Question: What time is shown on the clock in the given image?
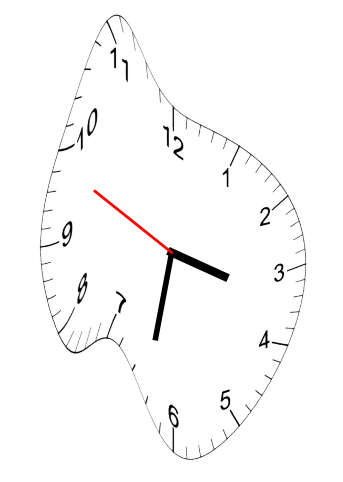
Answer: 03:31:49